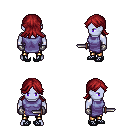
a pixel art fantasy rpg character, male body template, dark elf, purple skin, chain tabard jacket, gold greaves, brunette loose hair, metal gloves, ghillies, dagger, four views (front, back, left, right), 2x2 character sprite sheet, small pixel art, hard edges, no anti-aliasing